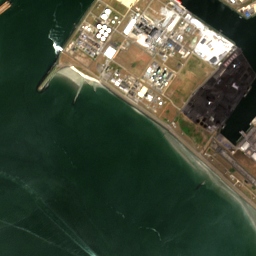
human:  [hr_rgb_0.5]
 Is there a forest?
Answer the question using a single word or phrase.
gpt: yes

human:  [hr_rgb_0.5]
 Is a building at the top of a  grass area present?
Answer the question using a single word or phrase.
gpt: yes

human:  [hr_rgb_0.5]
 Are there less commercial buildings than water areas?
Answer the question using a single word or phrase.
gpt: no

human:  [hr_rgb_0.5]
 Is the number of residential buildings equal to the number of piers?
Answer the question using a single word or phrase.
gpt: no

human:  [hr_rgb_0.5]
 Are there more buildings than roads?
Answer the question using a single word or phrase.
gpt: yes

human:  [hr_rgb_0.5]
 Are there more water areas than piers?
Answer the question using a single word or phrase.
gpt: yes

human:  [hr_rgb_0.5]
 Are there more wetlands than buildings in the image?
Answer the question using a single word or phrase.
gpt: no

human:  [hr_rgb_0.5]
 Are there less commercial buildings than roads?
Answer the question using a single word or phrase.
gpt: yes

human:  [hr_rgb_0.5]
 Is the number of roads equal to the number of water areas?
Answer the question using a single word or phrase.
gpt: no

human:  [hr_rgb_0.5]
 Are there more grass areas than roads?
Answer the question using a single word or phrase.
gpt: no

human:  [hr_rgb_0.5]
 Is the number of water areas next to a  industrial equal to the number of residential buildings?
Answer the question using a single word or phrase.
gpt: no

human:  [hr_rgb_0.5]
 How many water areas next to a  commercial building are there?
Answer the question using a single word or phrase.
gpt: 7

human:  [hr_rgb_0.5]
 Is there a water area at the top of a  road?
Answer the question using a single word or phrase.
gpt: yes

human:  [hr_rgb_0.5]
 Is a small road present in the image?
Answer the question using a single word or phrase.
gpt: yes

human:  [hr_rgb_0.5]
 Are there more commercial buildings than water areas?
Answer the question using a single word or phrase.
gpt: yes

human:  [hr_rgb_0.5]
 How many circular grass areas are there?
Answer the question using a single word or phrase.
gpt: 0

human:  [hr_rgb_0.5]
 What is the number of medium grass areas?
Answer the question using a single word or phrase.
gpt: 4

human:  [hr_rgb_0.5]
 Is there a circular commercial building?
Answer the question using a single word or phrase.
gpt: no

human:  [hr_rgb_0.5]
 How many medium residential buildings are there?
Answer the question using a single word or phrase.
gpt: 20

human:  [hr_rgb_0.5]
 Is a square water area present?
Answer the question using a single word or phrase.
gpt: no

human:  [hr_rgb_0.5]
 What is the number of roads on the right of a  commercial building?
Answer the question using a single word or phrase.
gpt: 116

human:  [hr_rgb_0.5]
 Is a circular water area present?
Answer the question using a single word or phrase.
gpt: no

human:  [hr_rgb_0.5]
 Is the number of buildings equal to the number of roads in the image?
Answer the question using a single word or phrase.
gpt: no

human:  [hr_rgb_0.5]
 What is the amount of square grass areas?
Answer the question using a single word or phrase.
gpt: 0

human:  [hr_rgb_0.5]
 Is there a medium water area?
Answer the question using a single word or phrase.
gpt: yes

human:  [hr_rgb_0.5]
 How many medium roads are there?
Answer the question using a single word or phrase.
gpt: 0

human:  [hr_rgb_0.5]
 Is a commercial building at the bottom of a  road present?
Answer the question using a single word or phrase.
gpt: yes

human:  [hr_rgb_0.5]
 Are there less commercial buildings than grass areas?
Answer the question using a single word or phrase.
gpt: no

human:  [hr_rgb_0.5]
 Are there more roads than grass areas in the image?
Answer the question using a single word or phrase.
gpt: yes

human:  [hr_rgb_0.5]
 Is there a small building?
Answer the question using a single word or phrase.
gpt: yes

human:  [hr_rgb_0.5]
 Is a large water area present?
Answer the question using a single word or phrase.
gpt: yes

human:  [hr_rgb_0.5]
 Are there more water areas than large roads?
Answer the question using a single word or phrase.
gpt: yes

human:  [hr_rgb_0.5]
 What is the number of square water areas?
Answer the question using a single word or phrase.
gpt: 0

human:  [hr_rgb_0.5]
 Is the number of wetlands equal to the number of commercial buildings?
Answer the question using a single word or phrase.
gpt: no

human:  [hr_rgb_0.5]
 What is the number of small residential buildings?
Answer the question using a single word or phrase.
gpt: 191

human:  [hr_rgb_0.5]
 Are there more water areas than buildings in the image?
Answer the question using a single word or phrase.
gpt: no